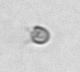
Label: Pyramimonas